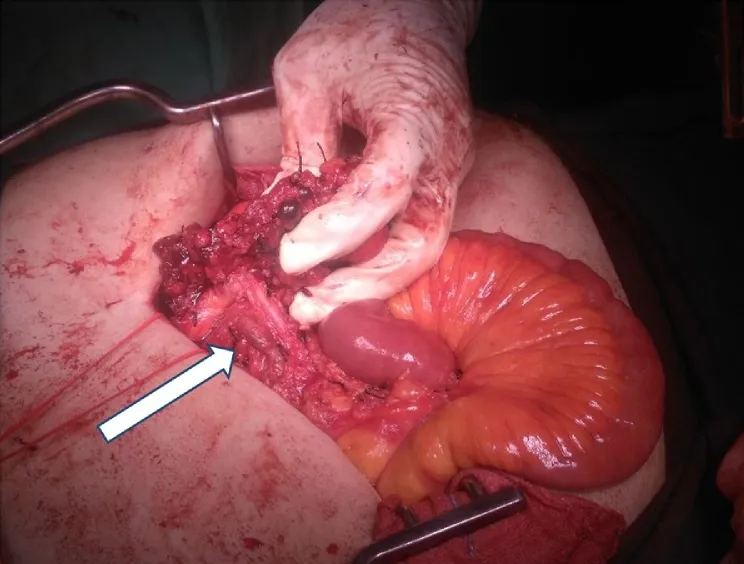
Superior mesenteric artery and vein being preserved after the surgery (arrow).
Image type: medical_photograph (other_medical_photograph)